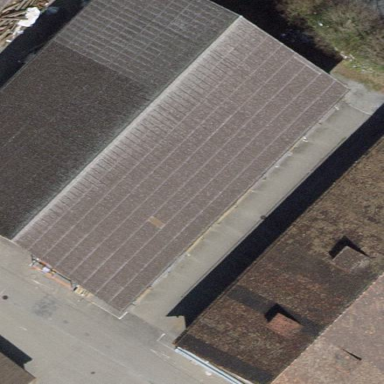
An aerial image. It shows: Industrial building.